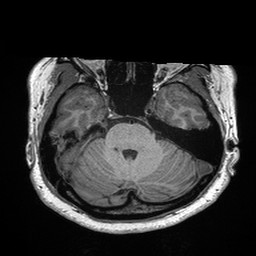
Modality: T1w
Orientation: coronal
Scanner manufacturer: siemens
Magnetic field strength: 3 T
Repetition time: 2.3 s
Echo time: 0.00298 s